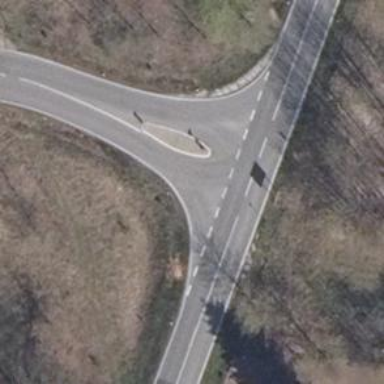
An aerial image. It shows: Secondary road with traffic calming island.